Question: I am using highcharts and I have a column chart which has 2 data series', the first has each point with different coloured bars, the second series has all the same colour bars.
I understand that because I have set colorbypoint to true that its going to remove the colour swatch from the legend, but is there not a way to add one back in for the second series which is all 1 colour??
I have tried setting various options from the api including trying to add the colorbypoint to just the coloured series but that does not get applied. I have also tried to set colorbypoint to false on the plain series but that does not get applied either.
Is this even possible?

here is a link to a 'fiddle'
<URL>
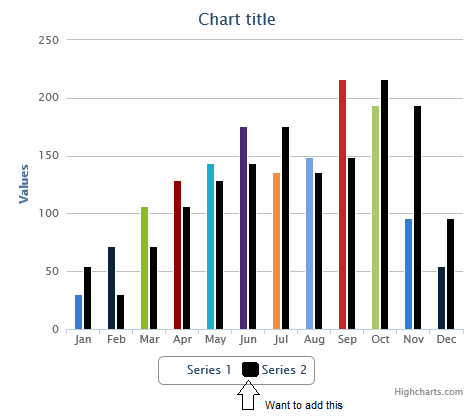
Answer: Just set 'colorByPoint: false' for a second series, and set one color instead of colors array. See demo: <URL>
'''
$('#container').highcharts({
chart: {
type: 'column'
},
xAxis: {
categories: ['Jan', 'Feb', 'Mar', 'Apr', 'May', 'Jun', 'Jul', 'Aug', 'Sep', 'Oct', 'Nov', 'Dec']
},
plotOptions: {
series: {
colorByPoint: true
}
},
series: [{
data: [29.9, 71.5, 106.4, 129.2, 144.0, 176.0, 135.6, 148.5, 216.4, 194.1, 95.6, 54.4]
}, {
colorByPoint: false,
data: [54.4, 29.9, 71.5, 106.4, 129.2, 144.0, 176.0, 135.6, 148.5, 216.4, 194.1, 95.6],
color: '#000000'
}]
});
'''